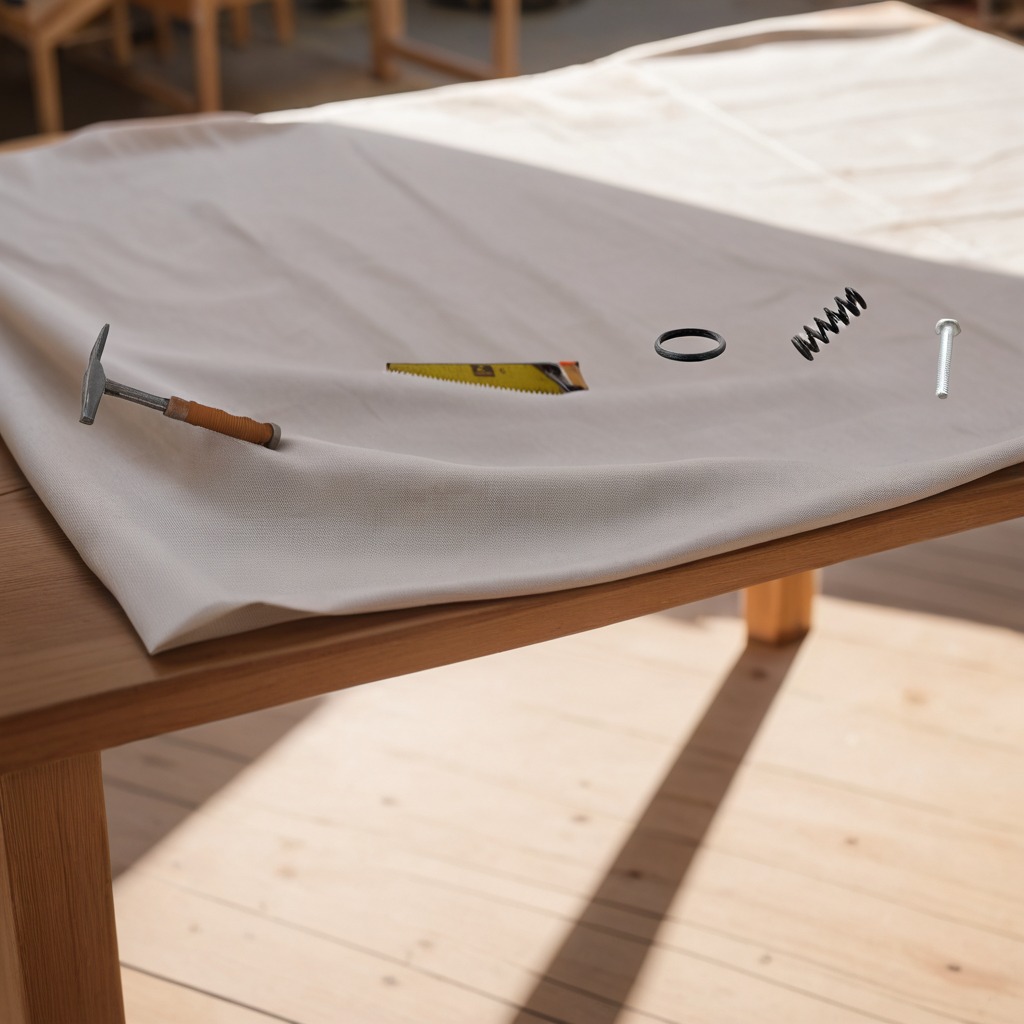
A rubber o-ring, a metal machine screw, a hammer, a coiled metal spring, and a handheld metal saw are lying on the wooden table.